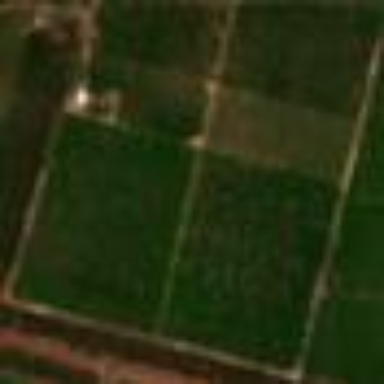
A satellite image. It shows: Orchard filled with mango trees.